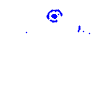
Particle: electron